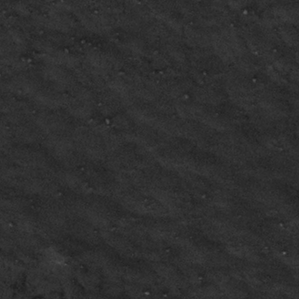
Label: frost